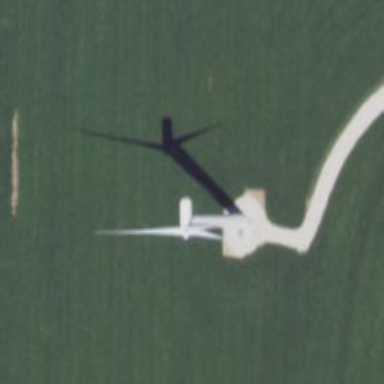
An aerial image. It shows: Wind generator powered by horizontal-axis wind turbine.